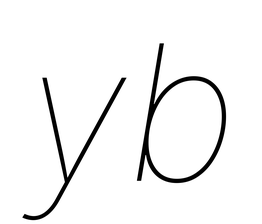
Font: Inter-Italic_Thin_Italic